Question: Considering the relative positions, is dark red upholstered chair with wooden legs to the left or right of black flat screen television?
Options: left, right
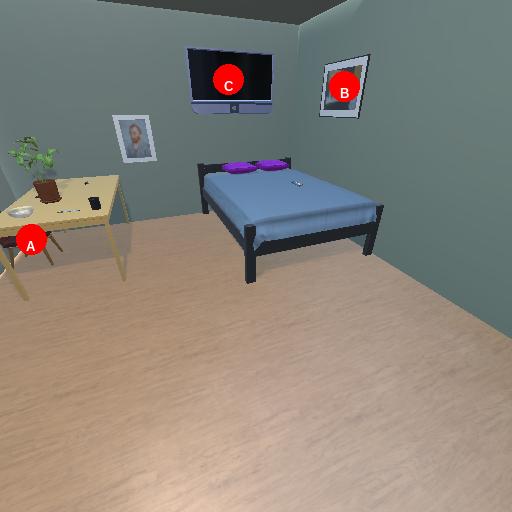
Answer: left